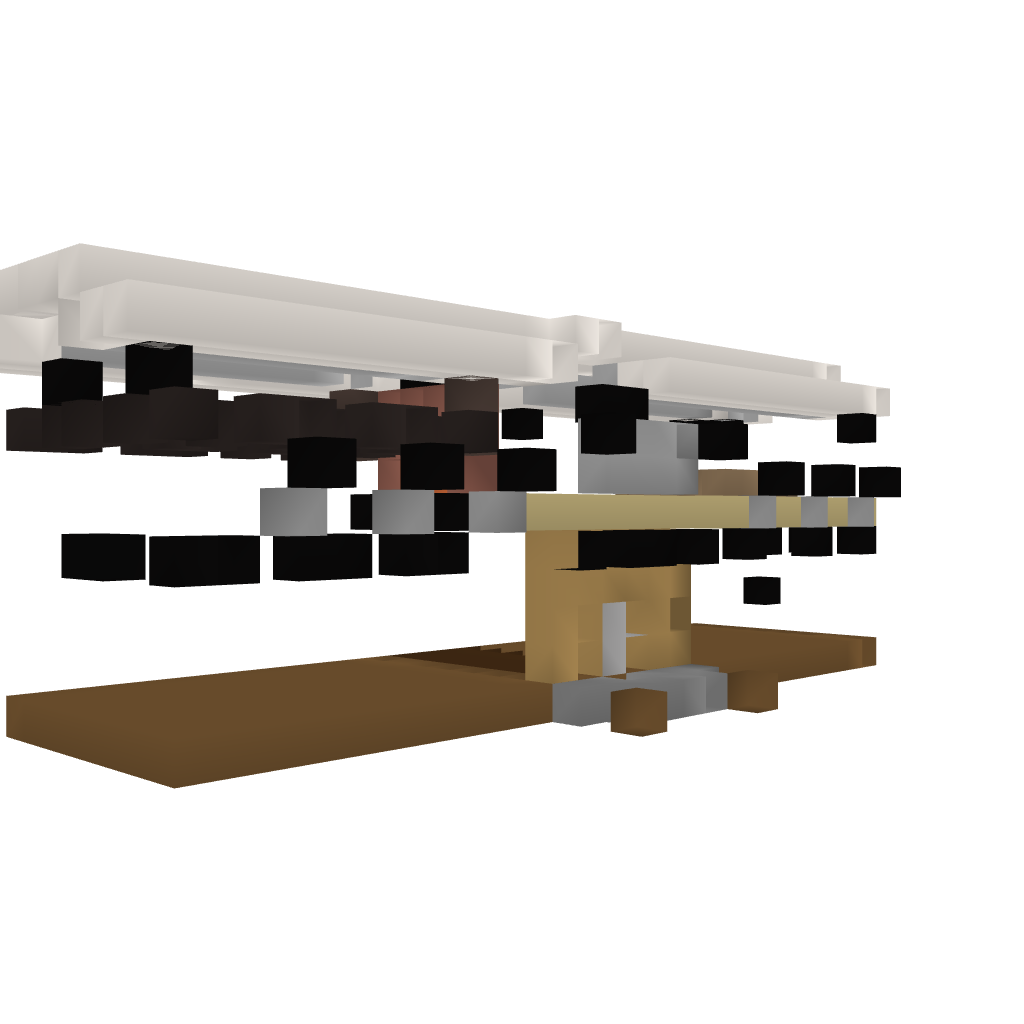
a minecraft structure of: Quarts House